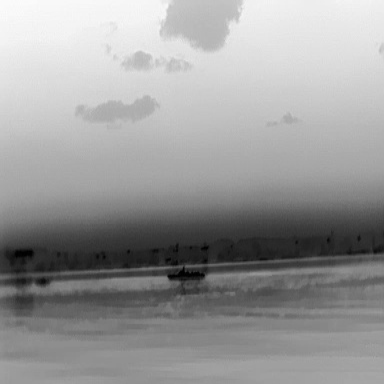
There is a warship in the infrared image.